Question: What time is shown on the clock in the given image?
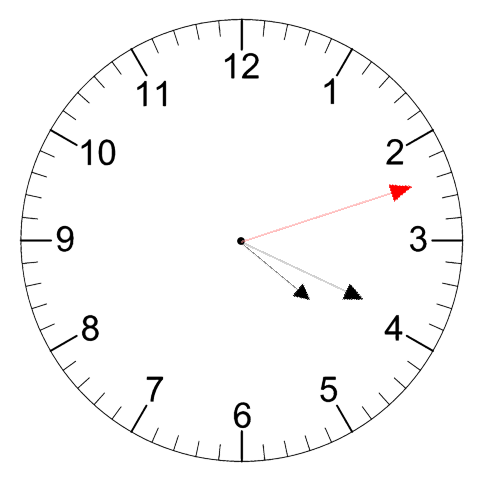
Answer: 04:19:12